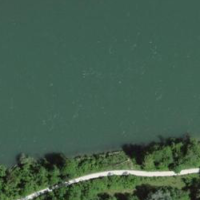
EUNIS habitat code: 15
Species observed at this site:
Geranium pyrenaicum